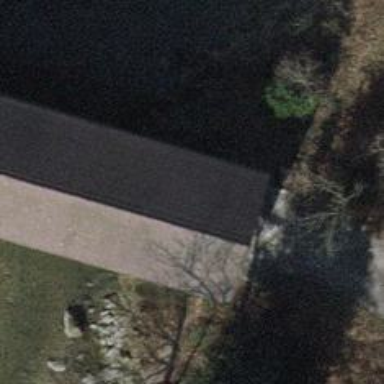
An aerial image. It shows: Service road that crosses over bridge.